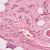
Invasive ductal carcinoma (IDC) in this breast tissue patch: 1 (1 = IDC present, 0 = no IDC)